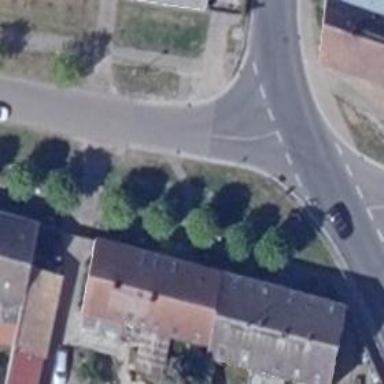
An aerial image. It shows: Avenue lined with broadleaved deciduous trees.